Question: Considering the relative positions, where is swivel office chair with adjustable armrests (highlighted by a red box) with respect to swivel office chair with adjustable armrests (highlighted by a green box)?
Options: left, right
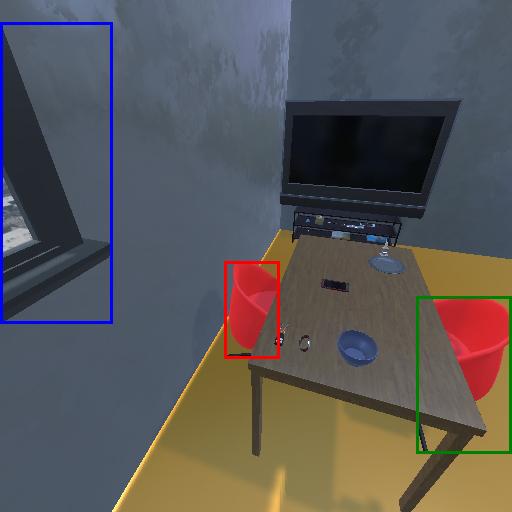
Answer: left